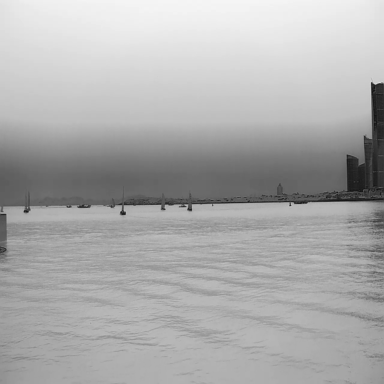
There are 15 objects shown in the infrared image, including eight sailboats, a container_ship, and six canoes.